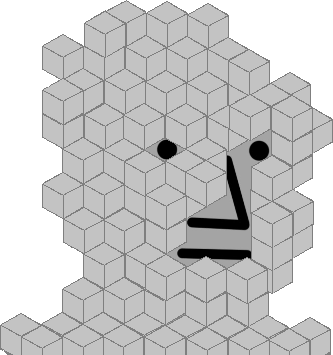
Label: 5_NPC